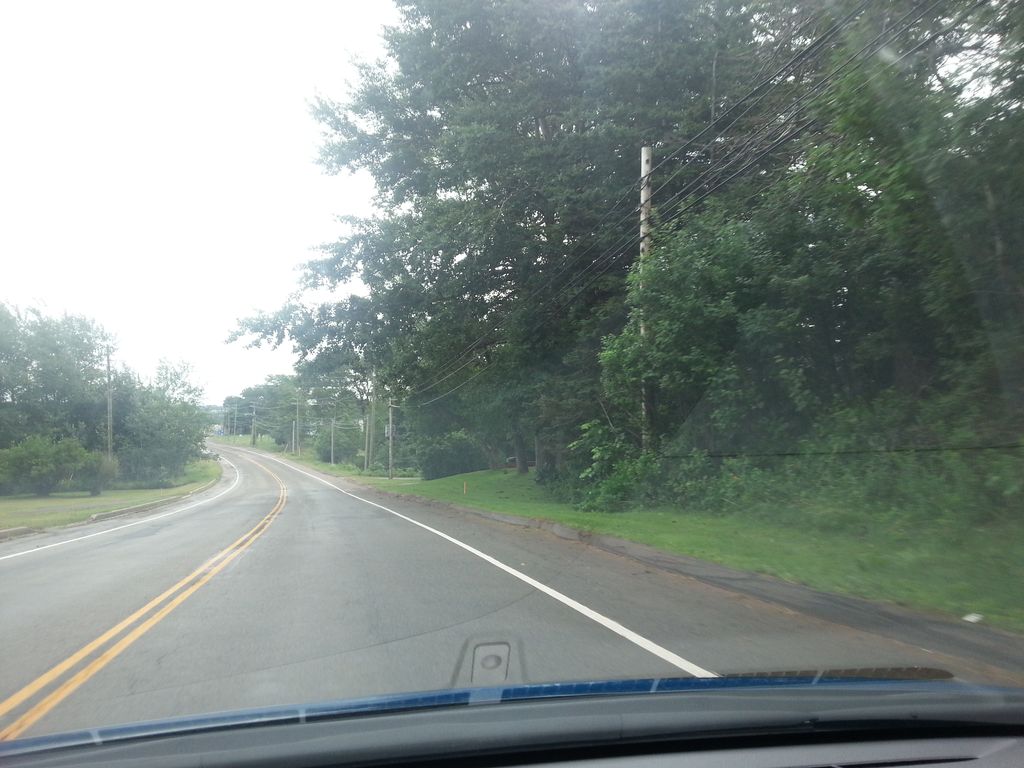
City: charlottetown